Question: I'm programing in Java Netbeans and I'm making an application for a touch screen.
I have a table, I would like if it's possible to click in a cell of the table and go to another jpanel?
Look the example:

If a click in the John's line and the Form complete column, I need to open the jpanel where is the John's form.
Is it possible to do that?
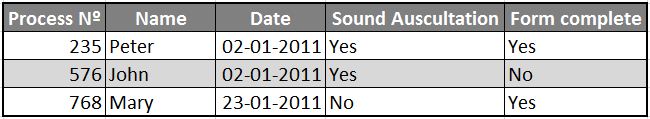
Answer: Yes it is possible. Add a mouse listener to the table like this:
'''
table.addMouseListener(new MouseAdapter() {
@Override
public void mouseClicked(MouseEvent event) {
int row = table.rowAtPoint(event.getPoint());
int column = table.columnAtPoint(event.getPoint());
if (row >= 0 && column >= 0) {
// Cell has been clicked
}
}
});
'''